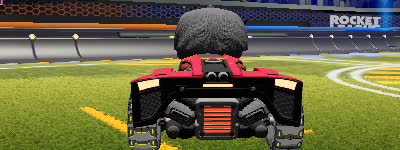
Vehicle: breakout